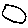
Label: circle